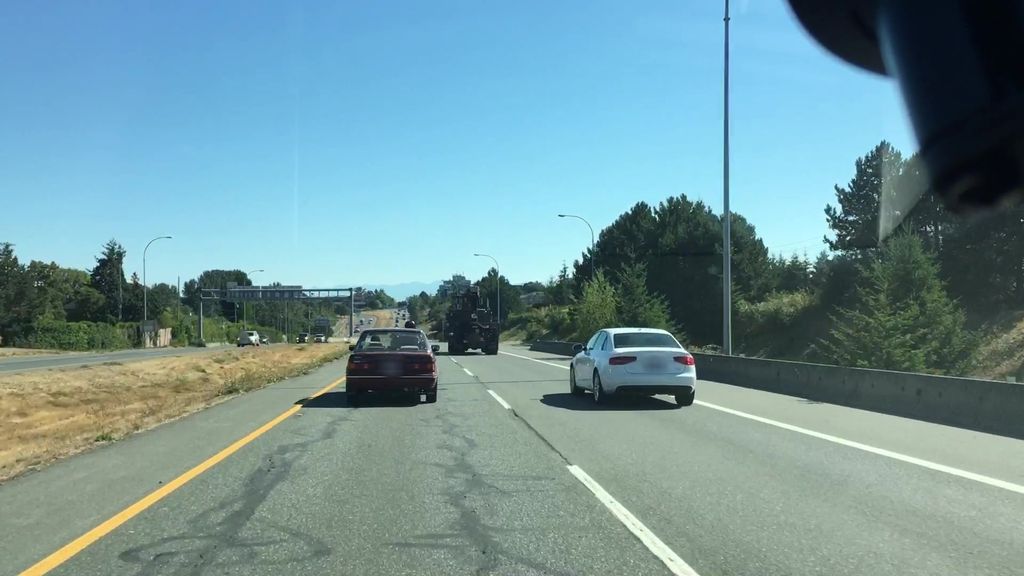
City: victoria